Question: This is the screen shot as you can see it shows error as I forced unwrapped and some urls are empty:

How can I safely unwrap this URL so I don't have to force unwrap ?
Code:
'''
func tableView (_ tableView: UITableView, numberOfRowsInSection
section: Int) -> Int
{
return players.count
}
func tableView(_ tableView: UITableView, cellForRowAt indexPath:
IndexPath) -> UITableViewCell {
let cell = tableView.dequeueReusableCell(withIdentifier:
Reusable.reuseIdForMain) as! CustomCell
cell.nameLabel.text = players[indexPath.row].name
cell.otherInfo.text = players[indexPath.row].otherInfo
if let url = players[indexPath.row].imageUrl{
cell.profileImage.load.request(with: URL(string:url)!)
}
return cell
}
'''
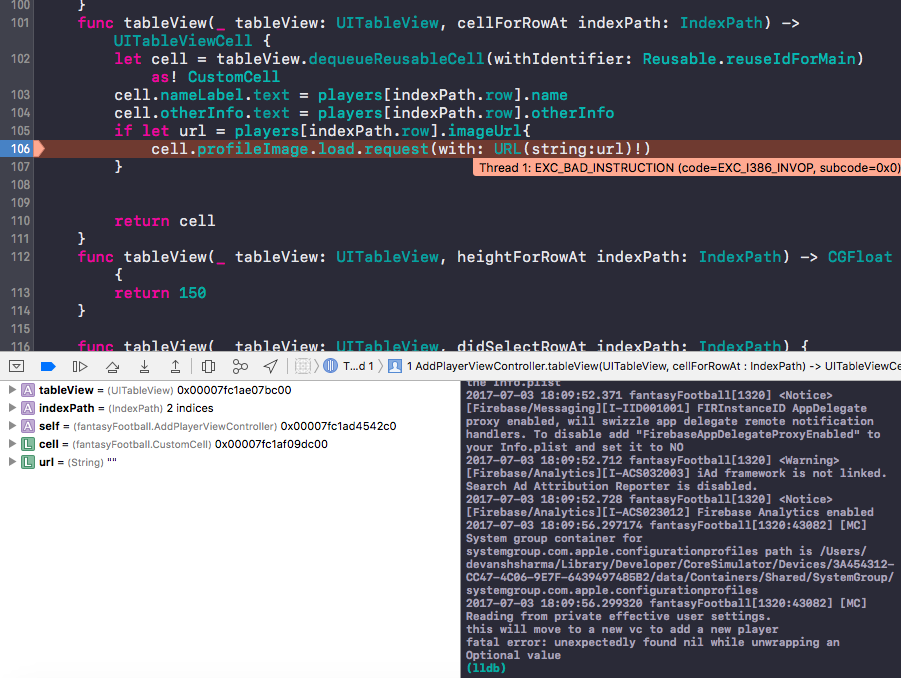
Answer: You should check for the value of the URL itself after checking the string. Both strings will be safely unwrapped this way.
'''
if let urlString = players[indexPath.row].imageUrl,
let url = URL(string: urlString) {
cell.profileImage.load.request(with: url)
}
'''